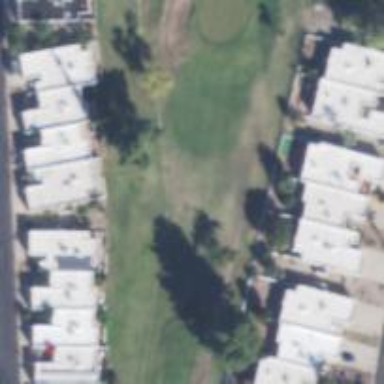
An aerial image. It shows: Service road used as golf cart path.